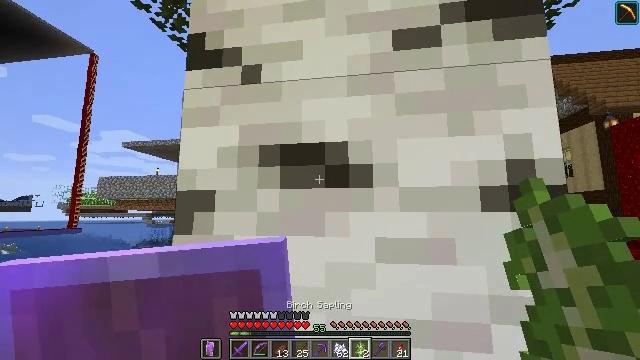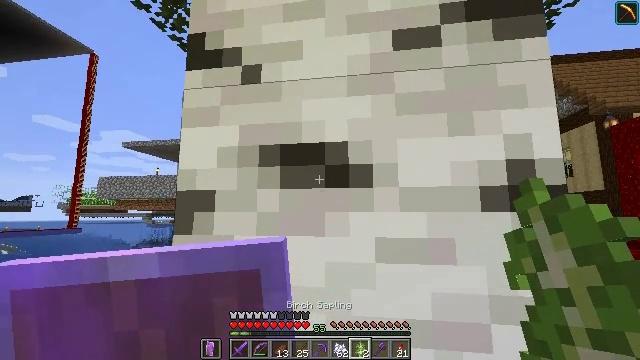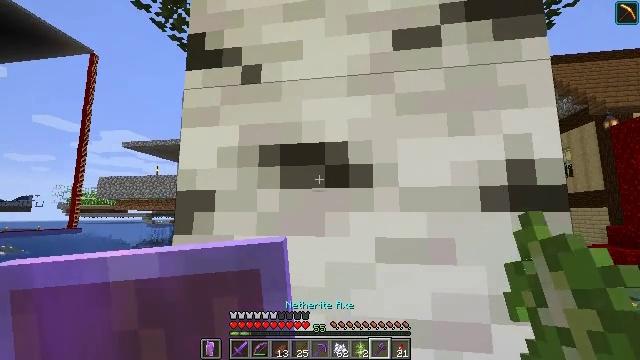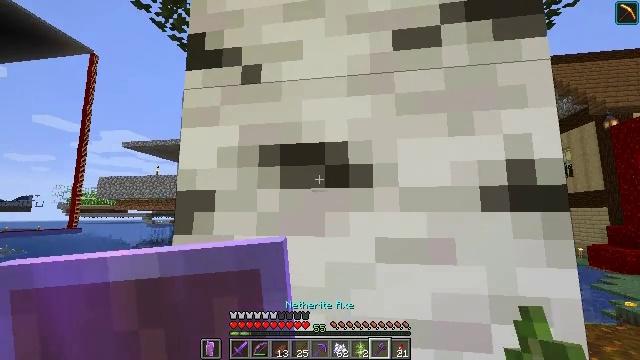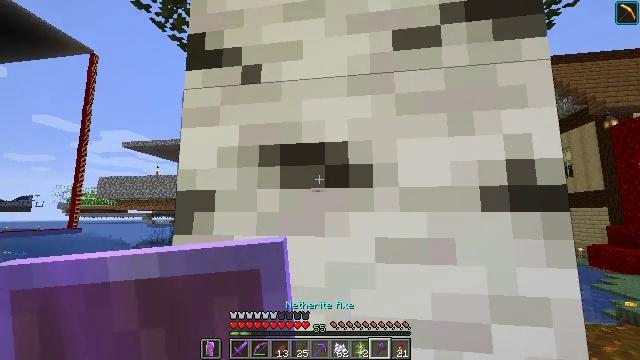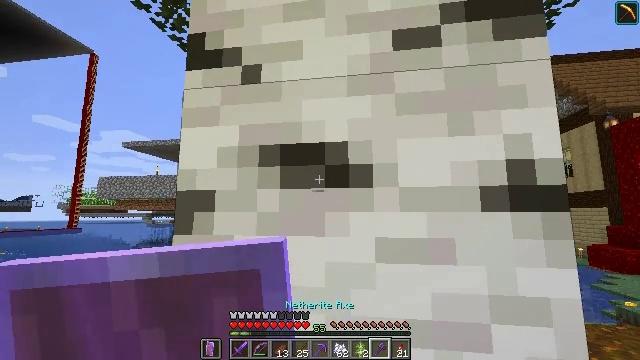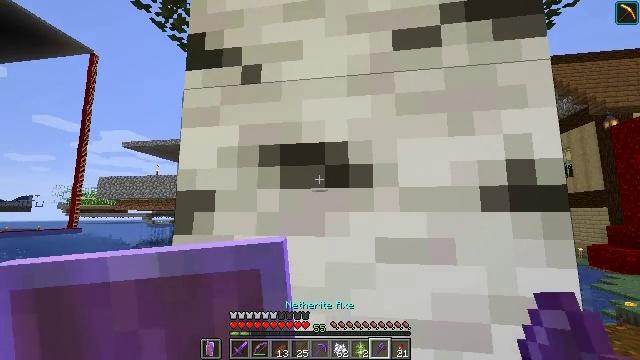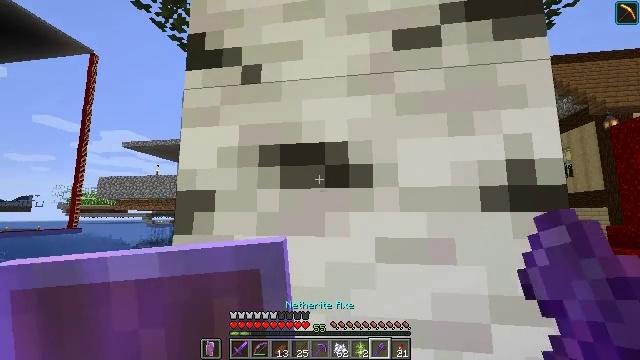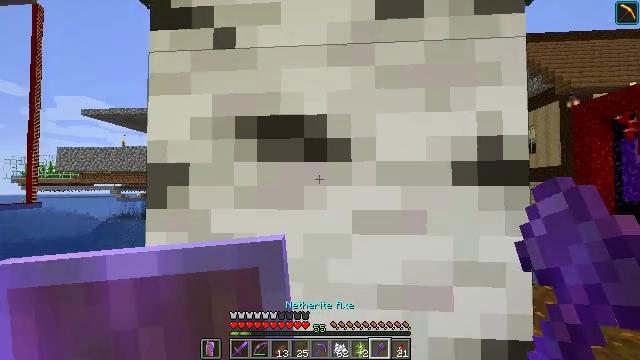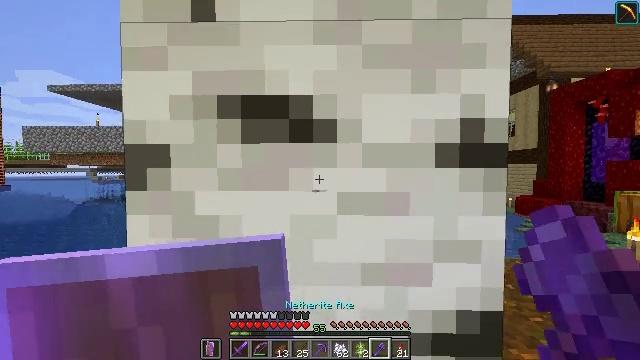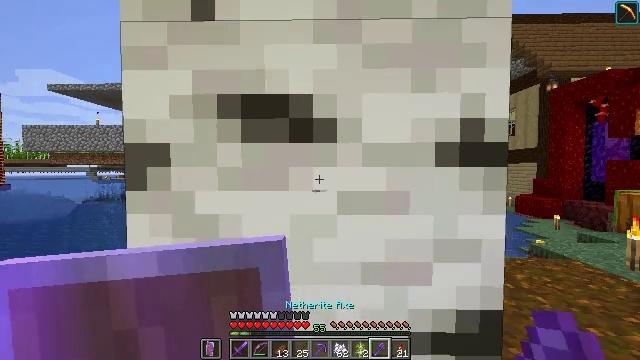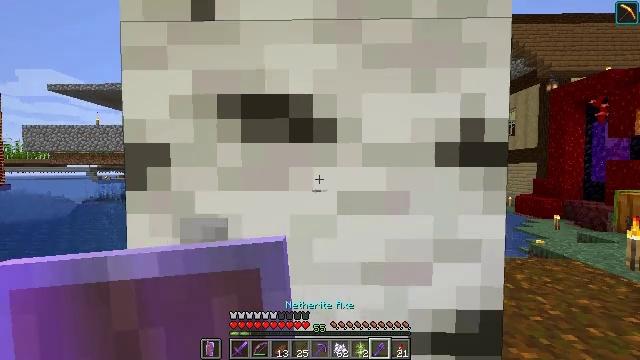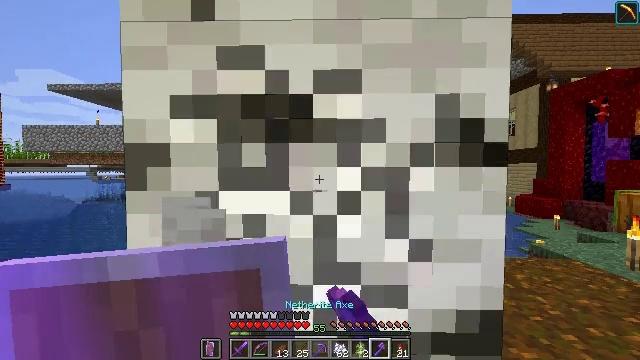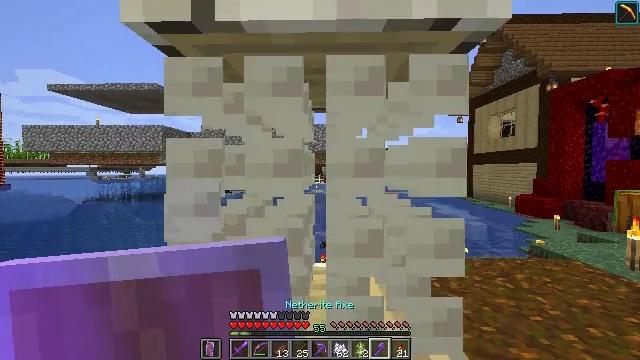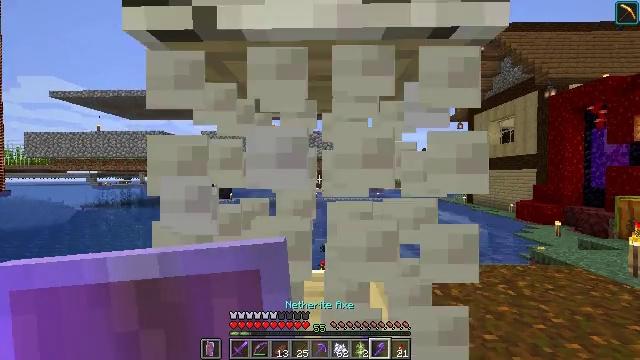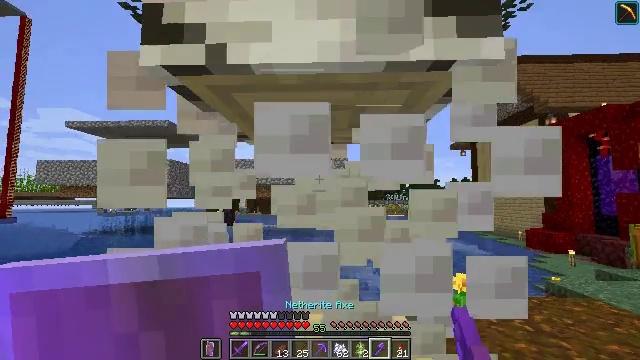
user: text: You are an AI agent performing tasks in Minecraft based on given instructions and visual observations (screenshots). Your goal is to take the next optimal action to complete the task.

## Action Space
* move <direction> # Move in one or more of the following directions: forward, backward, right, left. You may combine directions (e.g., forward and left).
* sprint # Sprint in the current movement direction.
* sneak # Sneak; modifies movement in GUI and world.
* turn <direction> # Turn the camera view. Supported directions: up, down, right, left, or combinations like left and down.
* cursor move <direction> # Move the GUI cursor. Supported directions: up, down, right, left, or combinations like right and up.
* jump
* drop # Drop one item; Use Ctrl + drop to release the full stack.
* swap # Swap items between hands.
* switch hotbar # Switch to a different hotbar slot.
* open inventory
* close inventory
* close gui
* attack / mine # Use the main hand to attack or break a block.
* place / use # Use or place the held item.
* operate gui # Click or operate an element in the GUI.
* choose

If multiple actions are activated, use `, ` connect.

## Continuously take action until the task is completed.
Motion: motion action
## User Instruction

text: Break the birch log in the forest.
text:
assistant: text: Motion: no_op
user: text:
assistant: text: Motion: no_op
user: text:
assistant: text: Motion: no_op
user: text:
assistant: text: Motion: no_op
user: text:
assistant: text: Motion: no_op
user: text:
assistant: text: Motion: no_op
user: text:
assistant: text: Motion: no_op
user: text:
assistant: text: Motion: turn right and down
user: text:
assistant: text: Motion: turn right and down
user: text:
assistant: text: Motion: no_op
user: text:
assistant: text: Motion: attack / mine
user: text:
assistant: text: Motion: attack / mine
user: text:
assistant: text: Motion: attack / mine
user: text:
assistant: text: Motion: turn up, attack / mine
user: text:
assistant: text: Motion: turn up, attack / mine
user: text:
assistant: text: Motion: turn up, attack / mine
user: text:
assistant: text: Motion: attack / mine
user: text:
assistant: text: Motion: attack / mine